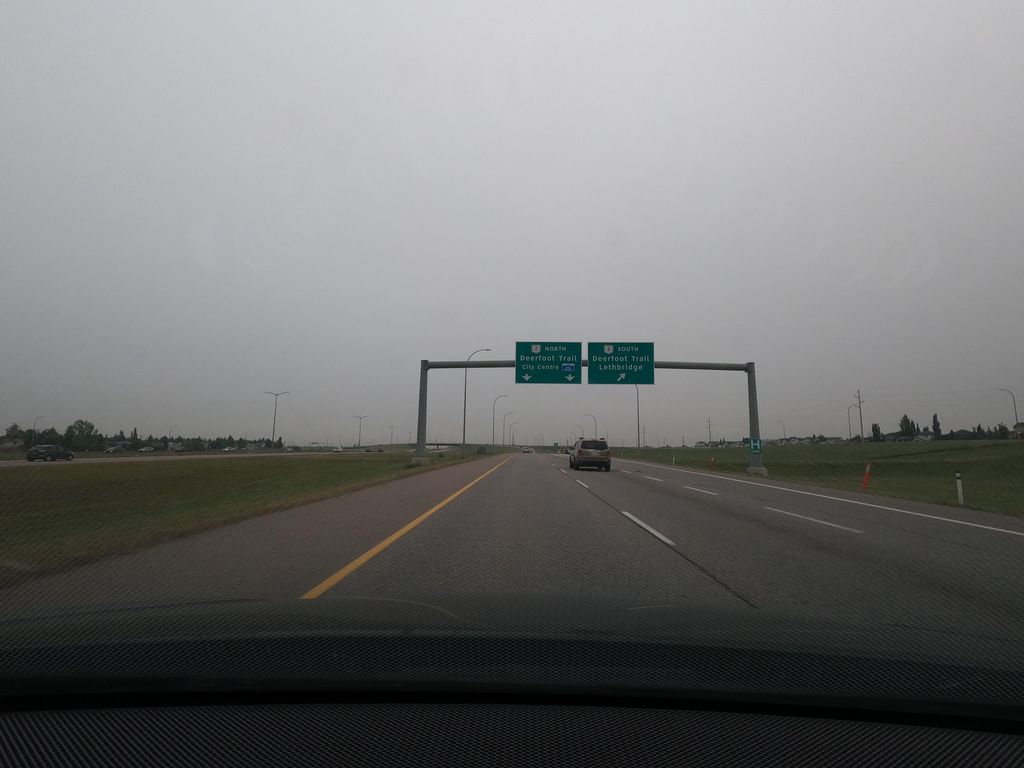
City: calgary